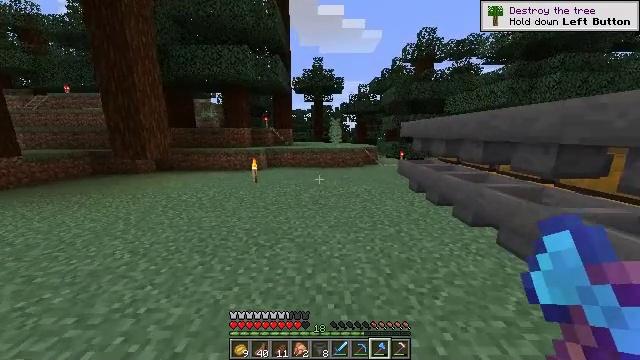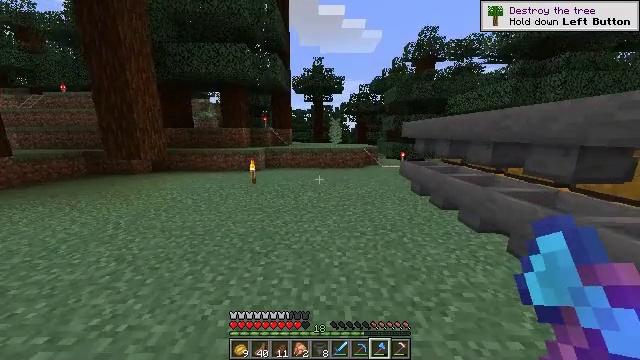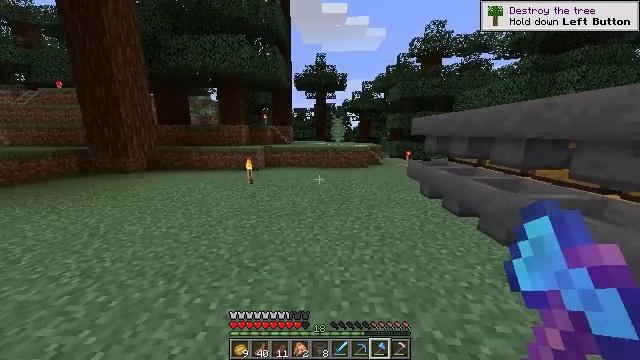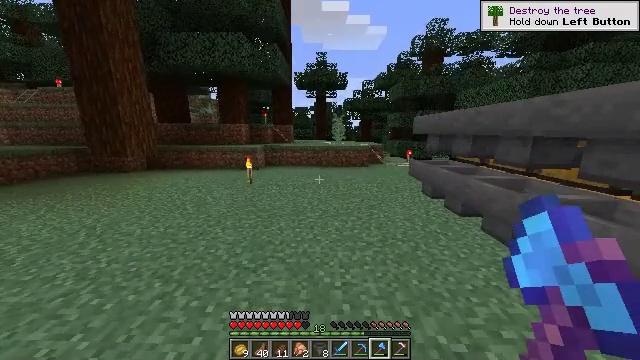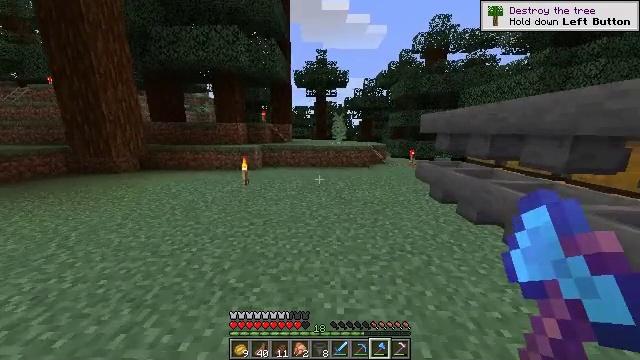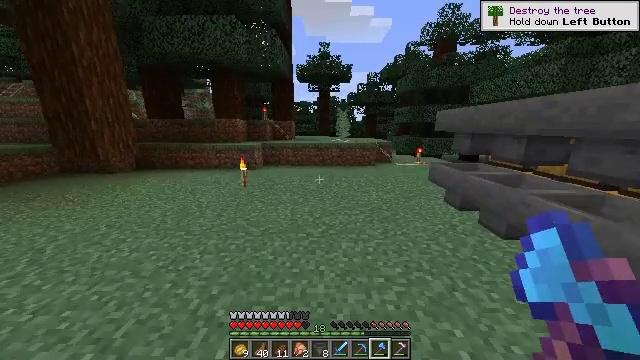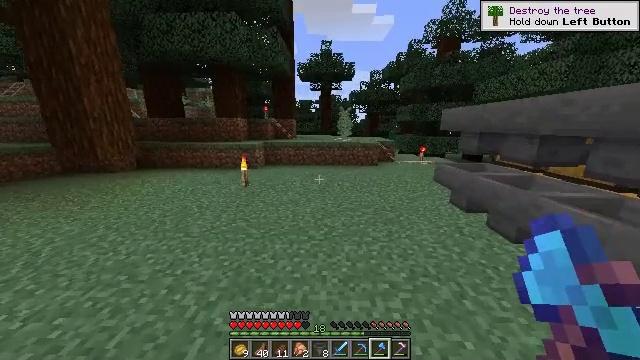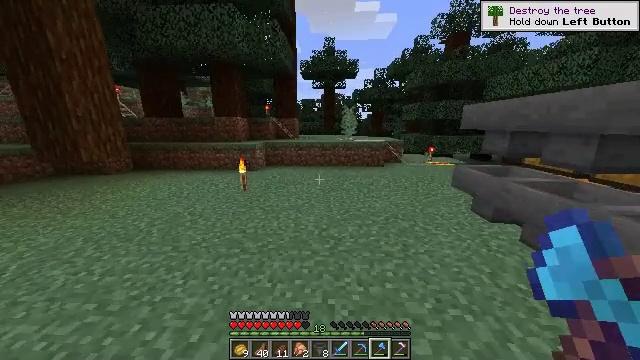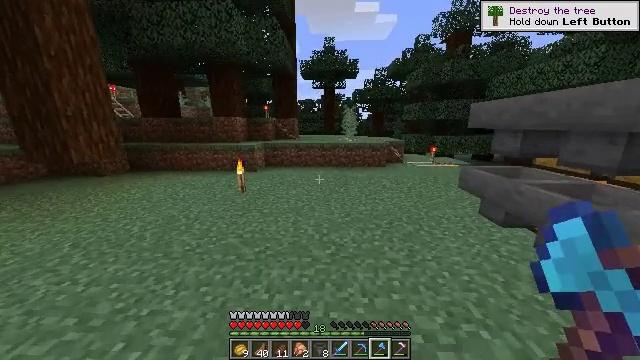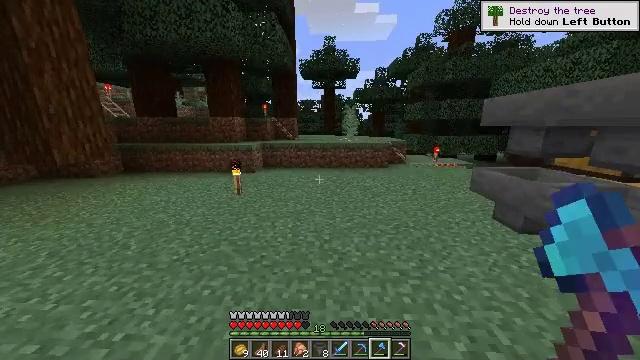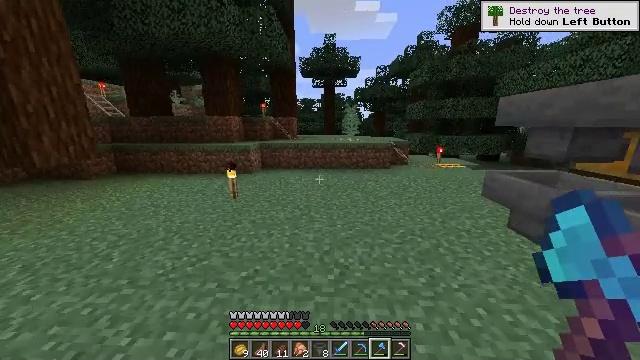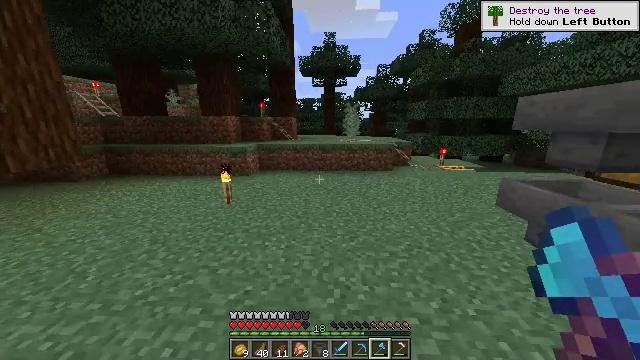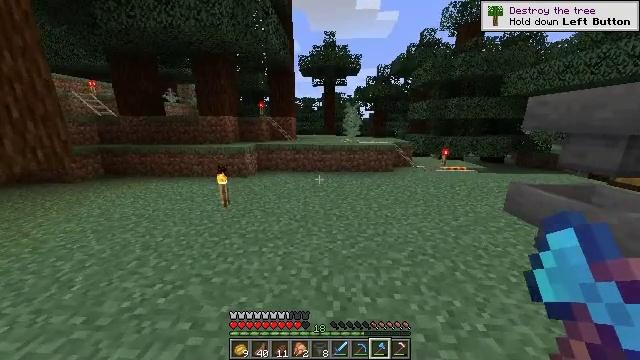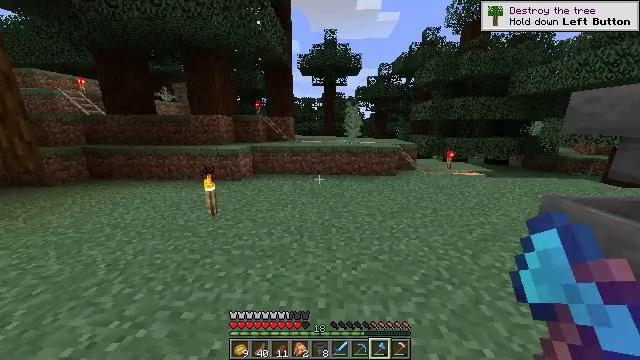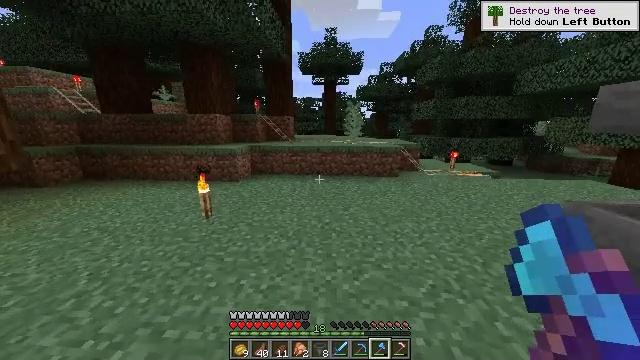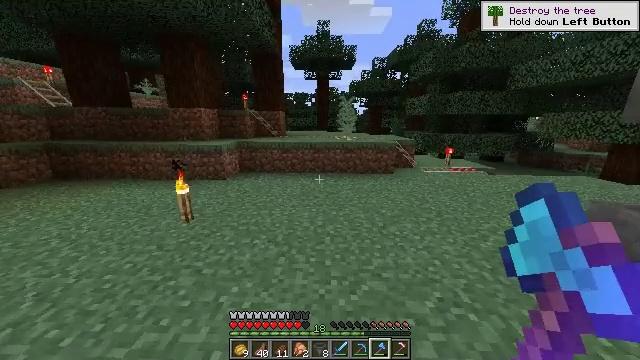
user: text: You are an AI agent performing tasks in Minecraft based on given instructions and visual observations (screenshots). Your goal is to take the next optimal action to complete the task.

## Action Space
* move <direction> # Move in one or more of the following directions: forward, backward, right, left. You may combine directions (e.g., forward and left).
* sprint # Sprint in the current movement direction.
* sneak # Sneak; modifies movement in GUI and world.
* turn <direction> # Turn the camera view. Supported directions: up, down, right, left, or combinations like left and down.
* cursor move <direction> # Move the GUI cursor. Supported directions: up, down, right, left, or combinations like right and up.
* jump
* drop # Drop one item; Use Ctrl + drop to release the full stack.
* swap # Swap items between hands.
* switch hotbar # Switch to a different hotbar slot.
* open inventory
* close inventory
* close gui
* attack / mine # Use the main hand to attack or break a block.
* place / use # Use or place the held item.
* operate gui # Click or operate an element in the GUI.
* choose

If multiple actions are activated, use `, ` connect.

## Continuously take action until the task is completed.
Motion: motion action
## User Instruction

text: Attack the large fern to gather it.
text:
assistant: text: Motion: move forward
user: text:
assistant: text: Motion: move forward
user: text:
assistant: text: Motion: move forward
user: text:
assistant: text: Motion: move forward
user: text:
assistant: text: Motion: move forward
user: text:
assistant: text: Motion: move forward
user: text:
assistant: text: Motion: move forward
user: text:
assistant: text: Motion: move forward
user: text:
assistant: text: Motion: move forward
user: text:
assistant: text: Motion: move forward
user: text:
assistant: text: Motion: move forward
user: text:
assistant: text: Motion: move forward
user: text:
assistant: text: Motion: move forward
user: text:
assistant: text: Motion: move forward
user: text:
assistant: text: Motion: move forward, turn right and down
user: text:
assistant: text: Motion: move forward, turn right and down
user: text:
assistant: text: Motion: move forward
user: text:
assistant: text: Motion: move forward
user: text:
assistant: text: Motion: move forward
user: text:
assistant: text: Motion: move forward
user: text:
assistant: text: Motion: move forward
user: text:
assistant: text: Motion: move forward, turn right
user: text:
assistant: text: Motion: move forward
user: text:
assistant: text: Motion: move forward
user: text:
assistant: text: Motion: move forward
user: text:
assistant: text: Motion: move forward
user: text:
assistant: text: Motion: move forward
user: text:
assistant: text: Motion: move forward
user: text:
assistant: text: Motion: move forward
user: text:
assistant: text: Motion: move forward, jump